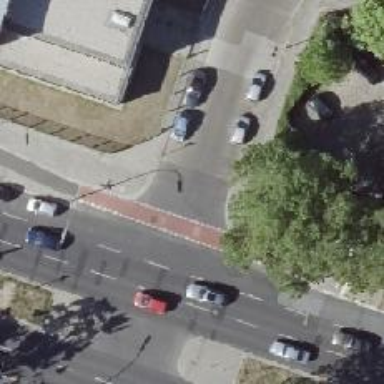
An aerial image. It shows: Marked road crossing.